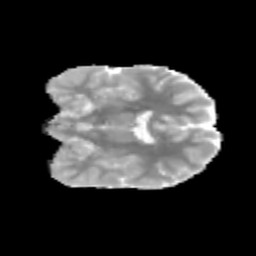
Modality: MD
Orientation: coronal
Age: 12
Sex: female
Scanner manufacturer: siemens
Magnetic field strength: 3 T
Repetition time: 3.8 s
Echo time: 0.07 s